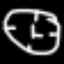
Label: clock